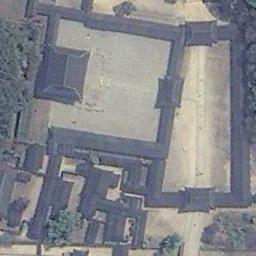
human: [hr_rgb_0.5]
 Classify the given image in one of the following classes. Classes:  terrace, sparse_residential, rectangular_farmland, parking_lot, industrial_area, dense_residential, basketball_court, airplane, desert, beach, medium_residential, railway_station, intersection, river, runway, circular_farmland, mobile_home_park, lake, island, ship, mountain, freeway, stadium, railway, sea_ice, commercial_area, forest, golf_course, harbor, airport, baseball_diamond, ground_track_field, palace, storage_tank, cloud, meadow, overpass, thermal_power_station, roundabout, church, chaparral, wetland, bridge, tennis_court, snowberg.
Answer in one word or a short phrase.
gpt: palace